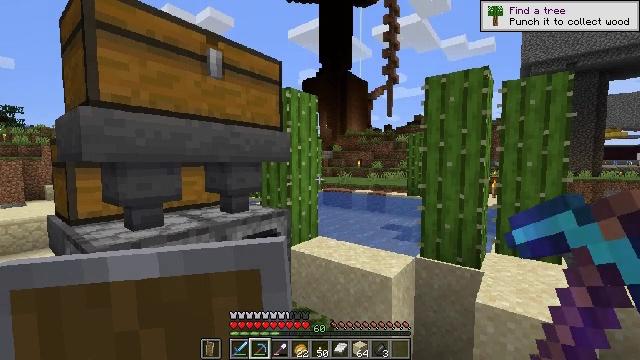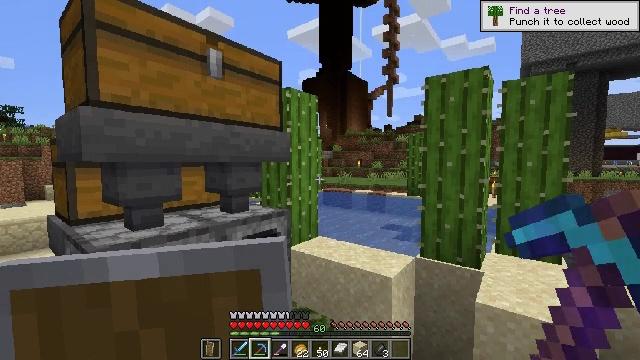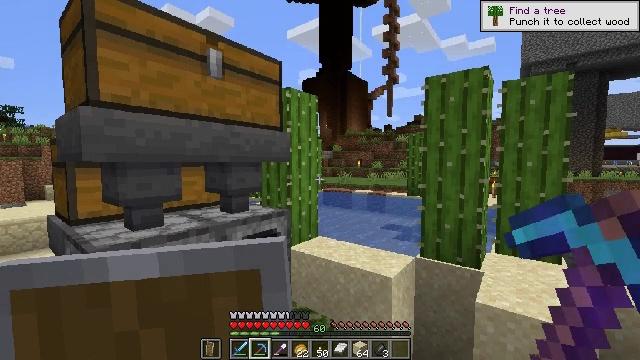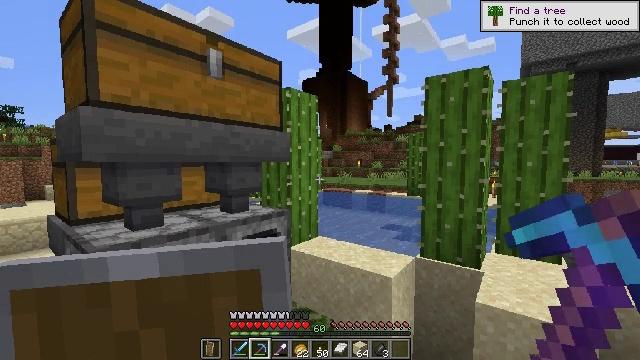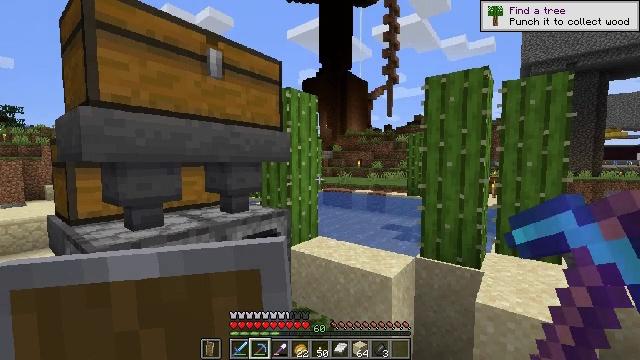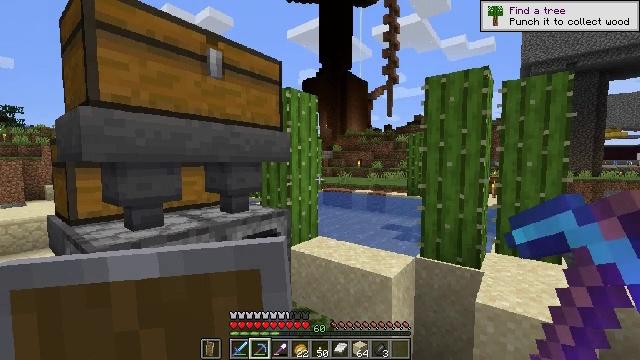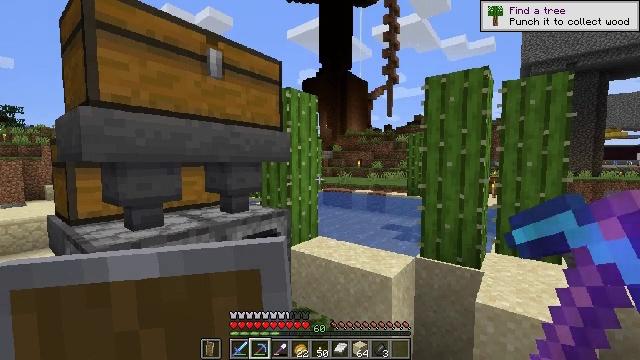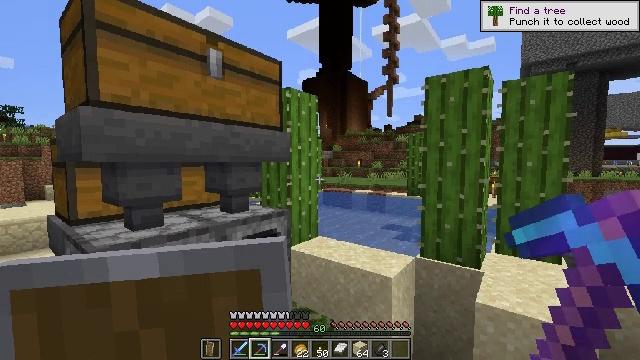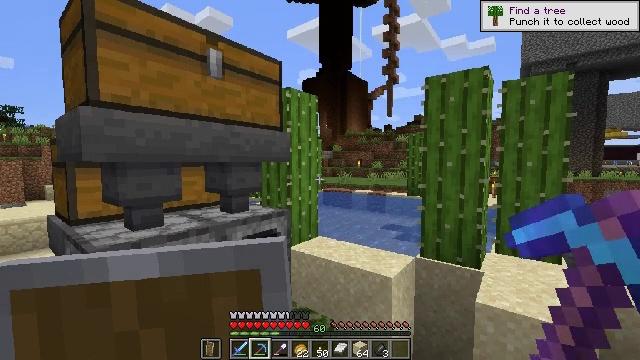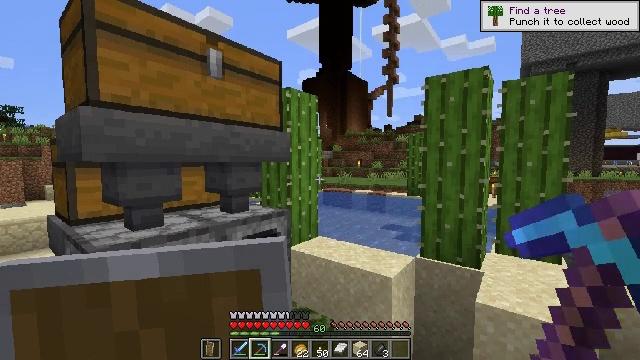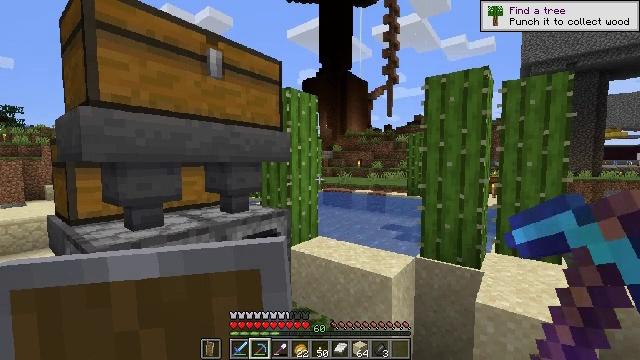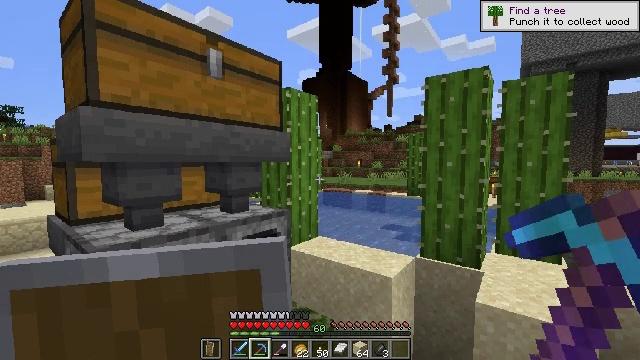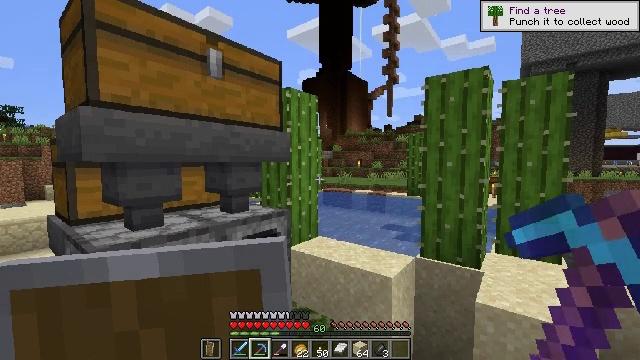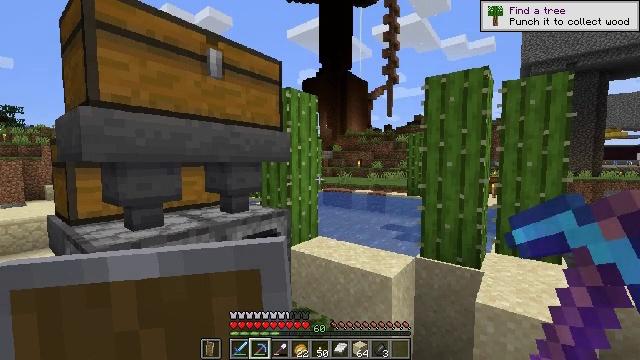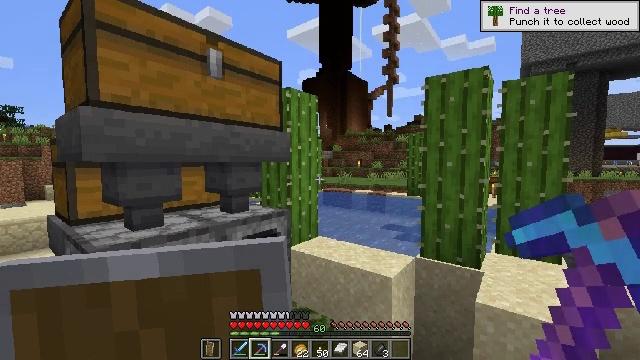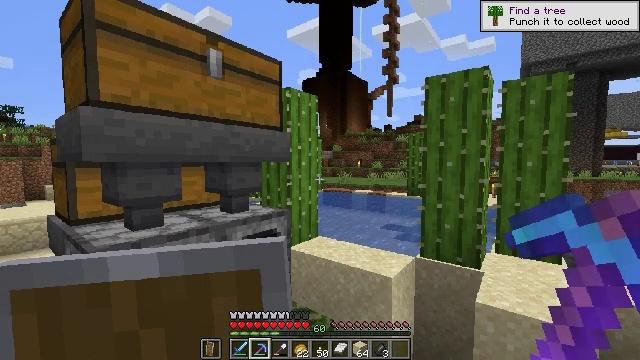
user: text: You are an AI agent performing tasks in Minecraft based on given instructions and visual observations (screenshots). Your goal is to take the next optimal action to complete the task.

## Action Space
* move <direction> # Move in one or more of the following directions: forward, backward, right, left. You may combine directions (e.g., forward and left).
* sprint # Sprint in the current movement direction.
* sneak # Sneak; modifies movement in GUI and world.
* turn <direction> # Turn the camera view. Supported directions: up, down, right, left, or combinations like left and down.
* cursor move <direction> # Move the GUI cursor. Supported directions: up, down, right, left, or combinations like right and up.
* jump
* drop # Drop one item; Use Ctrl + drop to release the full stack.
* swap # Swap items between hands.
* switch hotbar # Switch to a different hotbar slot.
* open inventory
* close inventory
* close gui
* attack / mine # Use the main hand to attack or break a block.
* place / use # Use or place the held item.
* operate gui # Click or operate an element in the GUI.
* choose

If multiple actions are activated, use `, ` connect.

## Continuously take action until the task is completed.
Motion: motion action
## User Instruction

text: Remove a bone meal from the inventory.
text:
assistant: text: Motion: no_op
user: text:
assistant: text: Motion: no_op
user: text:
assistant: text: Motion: no_op
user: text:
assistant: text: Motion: no_op
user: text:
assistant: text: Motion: no_op
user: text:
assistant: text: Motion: no_op
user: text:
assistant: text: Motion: no_op
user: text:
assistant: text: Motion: no_op
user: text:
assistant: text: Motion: no_op
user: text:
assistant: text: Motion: no_op
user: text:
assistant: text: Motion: no_op
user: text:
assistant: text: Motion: no_op
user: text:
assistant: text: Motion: no_op
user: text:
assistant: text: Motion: no_op
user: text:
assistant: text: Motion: no_op
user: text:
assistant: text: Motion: no_op
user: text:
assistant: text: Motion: no_op
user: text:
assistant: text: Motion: no_op
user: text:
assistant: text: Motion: no_op
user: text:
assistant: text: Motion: no_op
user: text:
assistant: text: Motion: no_op
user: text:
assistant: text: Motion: no_op
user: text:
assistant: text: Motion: no_op
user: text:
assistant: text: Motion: no_op
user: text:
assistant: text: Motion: no_op
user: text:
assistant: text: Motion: no_op
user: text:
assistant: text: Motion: turn right and down
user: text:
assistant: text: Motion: turn right and down
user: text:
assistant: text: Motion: turn right and down
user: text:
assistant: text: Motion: turn right and down